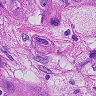
Metastatic tissue present: yes